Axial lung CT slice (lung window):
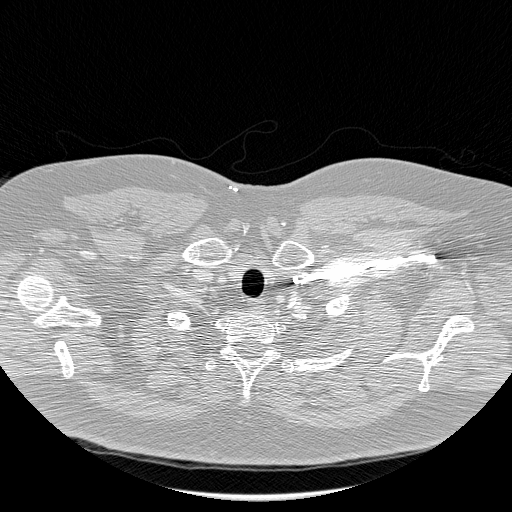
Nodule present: no